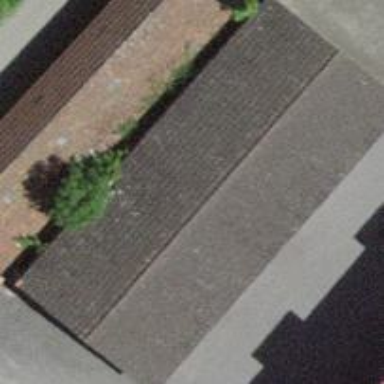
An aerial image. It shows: Garage building.